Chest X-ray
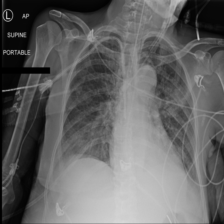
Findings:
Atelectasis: negative
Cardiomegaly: negative
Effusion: negative
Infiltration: negative
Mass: negative
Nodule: negative
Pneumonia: negative
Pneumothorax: negative
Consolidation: positive
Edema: negative
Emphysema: negative
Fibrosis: negative
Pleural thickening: negative
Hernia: negative